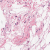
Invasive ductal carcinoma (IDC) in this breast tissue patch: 0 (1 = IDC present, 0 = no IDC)